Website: lowes
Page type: billing-address
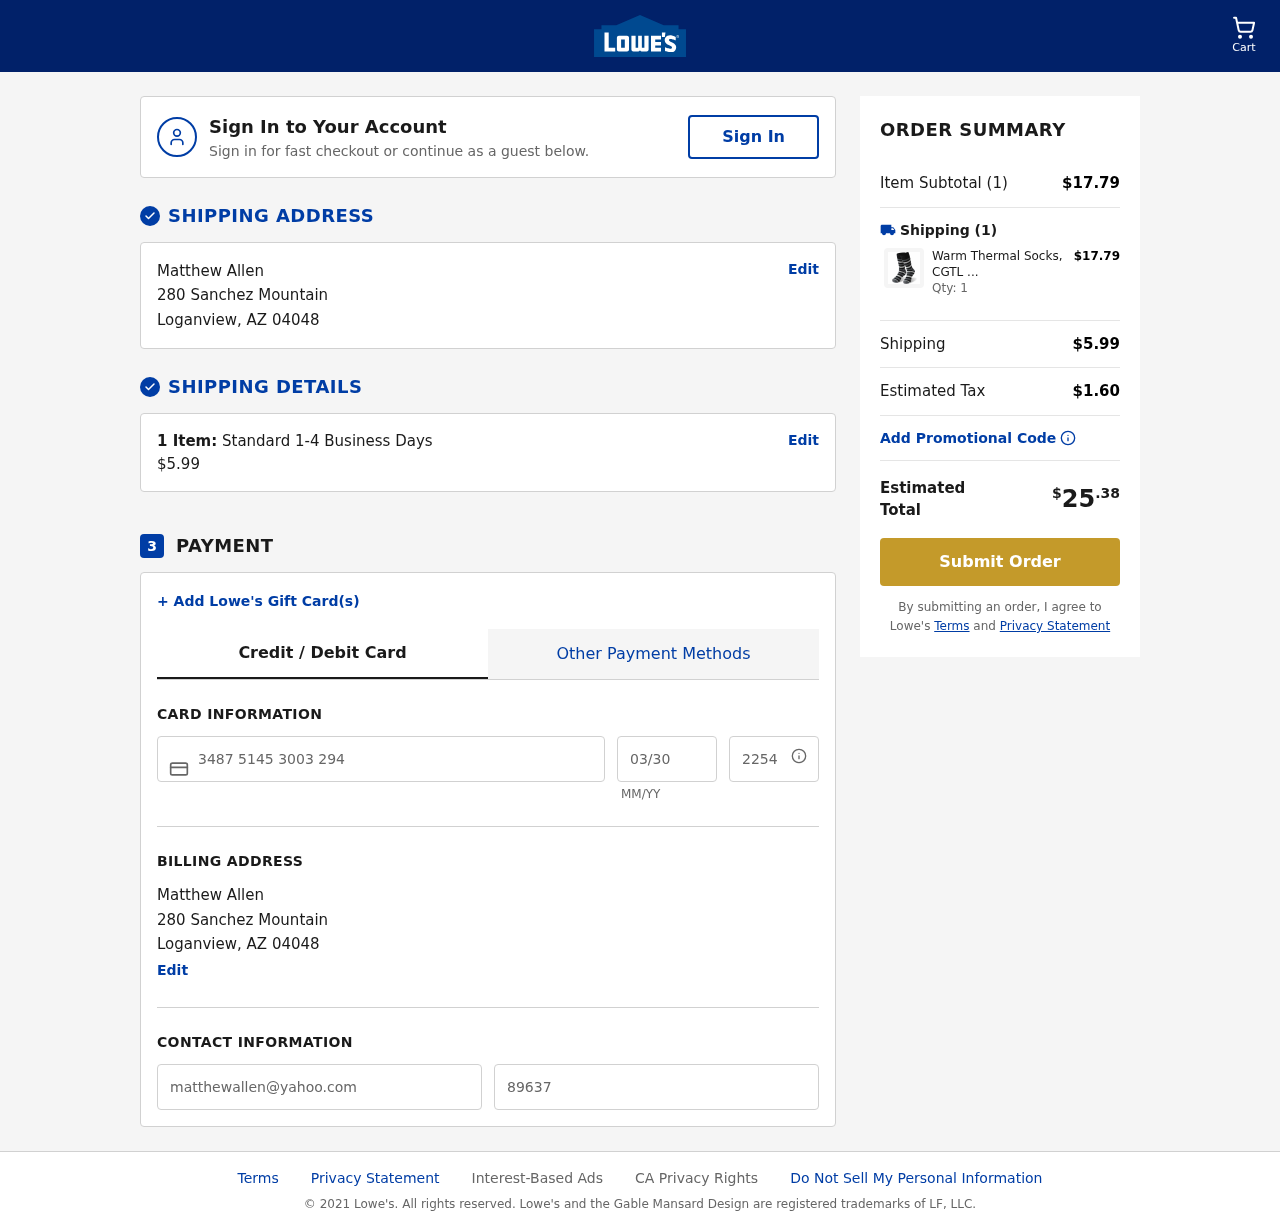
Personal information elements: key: PII_CARD_CVV
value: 2254
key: PII_CARD_EXPIRY
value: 03/30
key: PII_CARD_NUMBER
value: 3487 5145 3003 294
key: PII_CITY
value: Loganview
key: PII_EMAIL
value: matthewallen@yahoo.com
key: PII_FULLNAME
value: Matthew Allen
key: PII_PHONE
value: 8963745844
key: PII_POSTCODE
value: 04048
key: PII_STATE_ABBR
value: AZ
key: PII_STREET
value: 280 Sanchez Mountain
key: PII_FULLNAME2
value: Matthew Allen
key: PII_STREET2
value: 280 Sanchez Mountain
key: PII_CITY2
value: Loganview
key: PII_STATE_ABBR2
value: AZ
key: PII_POSTCODE2
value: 04048
Product elements: key: PRODUCT1_NAME
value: Warm Thermal Socks, CGTL Unisex Fur Lined Winter Sport Socks Thick Boot Insulated Heated Socks for C
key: PRODUCT1_PRICE
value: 17.79
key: PRODUCT1_QUANTITY
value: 1
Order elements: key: ORDER_NUM_ITEMS
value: Cart
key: ORDER_NUM_ITEMS
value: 1 Item:
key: ORDER_NUM_ITEMS
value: Item Subtotal (1)
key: ORDER_SHIPPING_COST
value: $5.99
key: ORDER_SUBTOTAL
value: $17.79
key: ORDER_TAX
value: $1.60
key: ORDER_TOTAL
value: $25.38